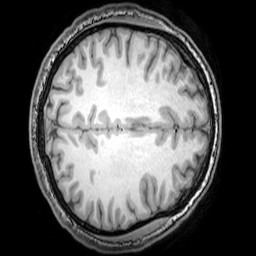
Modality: T1w
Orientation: axial
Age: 25
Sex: male
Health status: healthy
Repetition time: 0.081 s
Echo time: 0.037 s